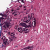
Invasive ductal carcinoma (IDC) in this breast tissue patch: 0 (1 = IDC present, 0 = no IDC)